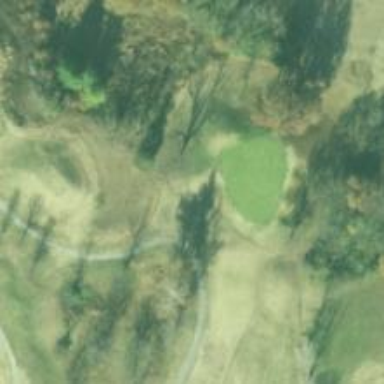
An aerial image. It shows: View of golf hole.